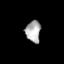
Tissue: skin
Cell type: Epithelial cells
Senescence score: 0.2635
Nuclear area (px): 317
Mean DAPI intensity: 173.88